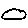
Label: cloud